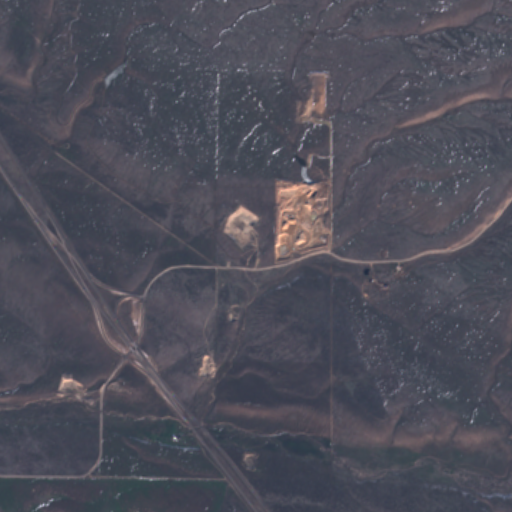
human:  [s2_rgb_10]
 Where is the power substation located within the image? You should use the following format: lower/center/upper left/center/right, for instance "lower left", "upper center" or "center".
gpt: The power substation is located in the center of the image.
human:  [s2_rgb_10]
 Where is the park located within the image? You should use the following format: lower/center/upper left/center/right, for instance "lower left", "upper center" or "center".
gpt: There is no park in the image.